Question: I'm using Symfony Project 1.4 and Postgresql
I got error query in doctrine using
'''
$q = Doctrine_Query::create()
->select("count(sex) as total, sex")
->from('Biodata')
->groupBy('sex')
->execute();
'''
there is always display error like this when debug:
'''
SQLSTATE[42803]: Grouping error: 7 ERROR: column "e.id" must appear in the GROUP BY clause or be used in an aggregate function
LINE 1: SELECT e.id AS e__id, e.sex AS e__sex, COUNT(e.sex) AS e__0 ...
^. Failing Query: "SELECT e.id AS e__id, e.sex AS e__sex, COUNT(e.sex) AS e__0 FROM biodata e GROUP BY e.sex"
'''
How to fix it and hide e.id column, is this bugs or need a trick?
Excepted result:

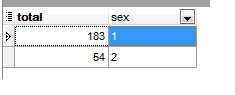
Answer: Doctrine automatically add the primary key to the select list. We've got the same error using MSSQL.
Try to add not hydrate result:
'''
$q = Doctrine_Query::create()
->setHydrationMode(Doctrine_Core::HYDRATE_NONE)
->select("count(sex) as total, sex")
->from('Biodata')
->groupBy('sex')
->execute();
'''
You won't have column name, but something like this I think:
'''
+========+=========+
| 0 | 1 |
+========+=========+
| 183 | 1 |
+--------+---------+
| 54 | 2 |
+========+=========+
'''